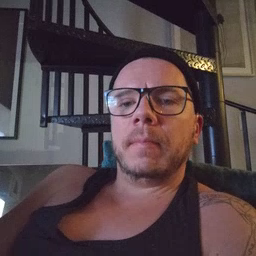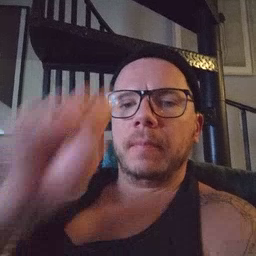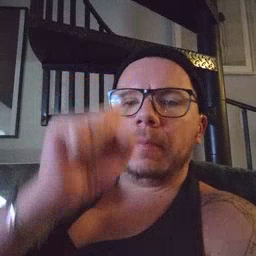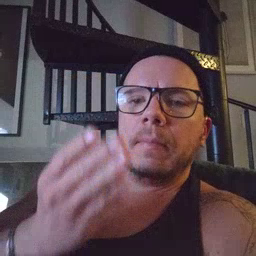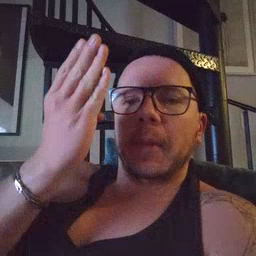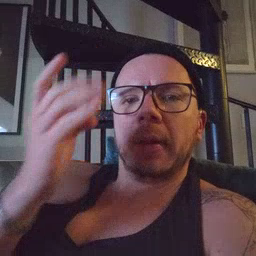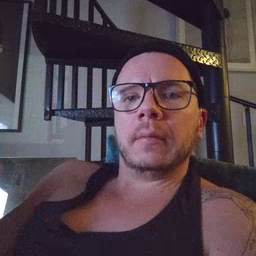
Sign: mitten